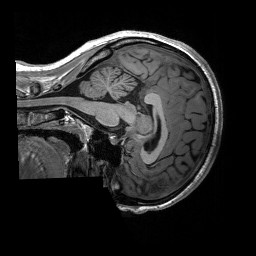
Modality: T1w
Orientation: sagittal
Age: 19
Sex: female
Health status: healthy
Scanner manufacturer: siemens
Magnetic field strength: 3 T
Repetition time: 2.53 s
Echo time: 0.00227 s